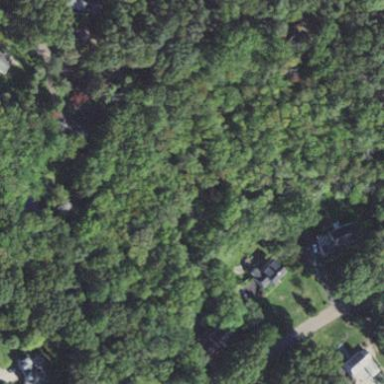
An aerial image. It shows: Existing Preserved Open Space in woodland area.